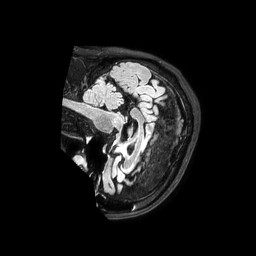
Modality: FLAIR
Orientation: sagittal
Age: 63
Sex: male
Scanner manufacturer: philips
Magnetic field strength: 3 T
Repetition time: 4.8 s
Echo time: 0.34 s